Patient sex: M
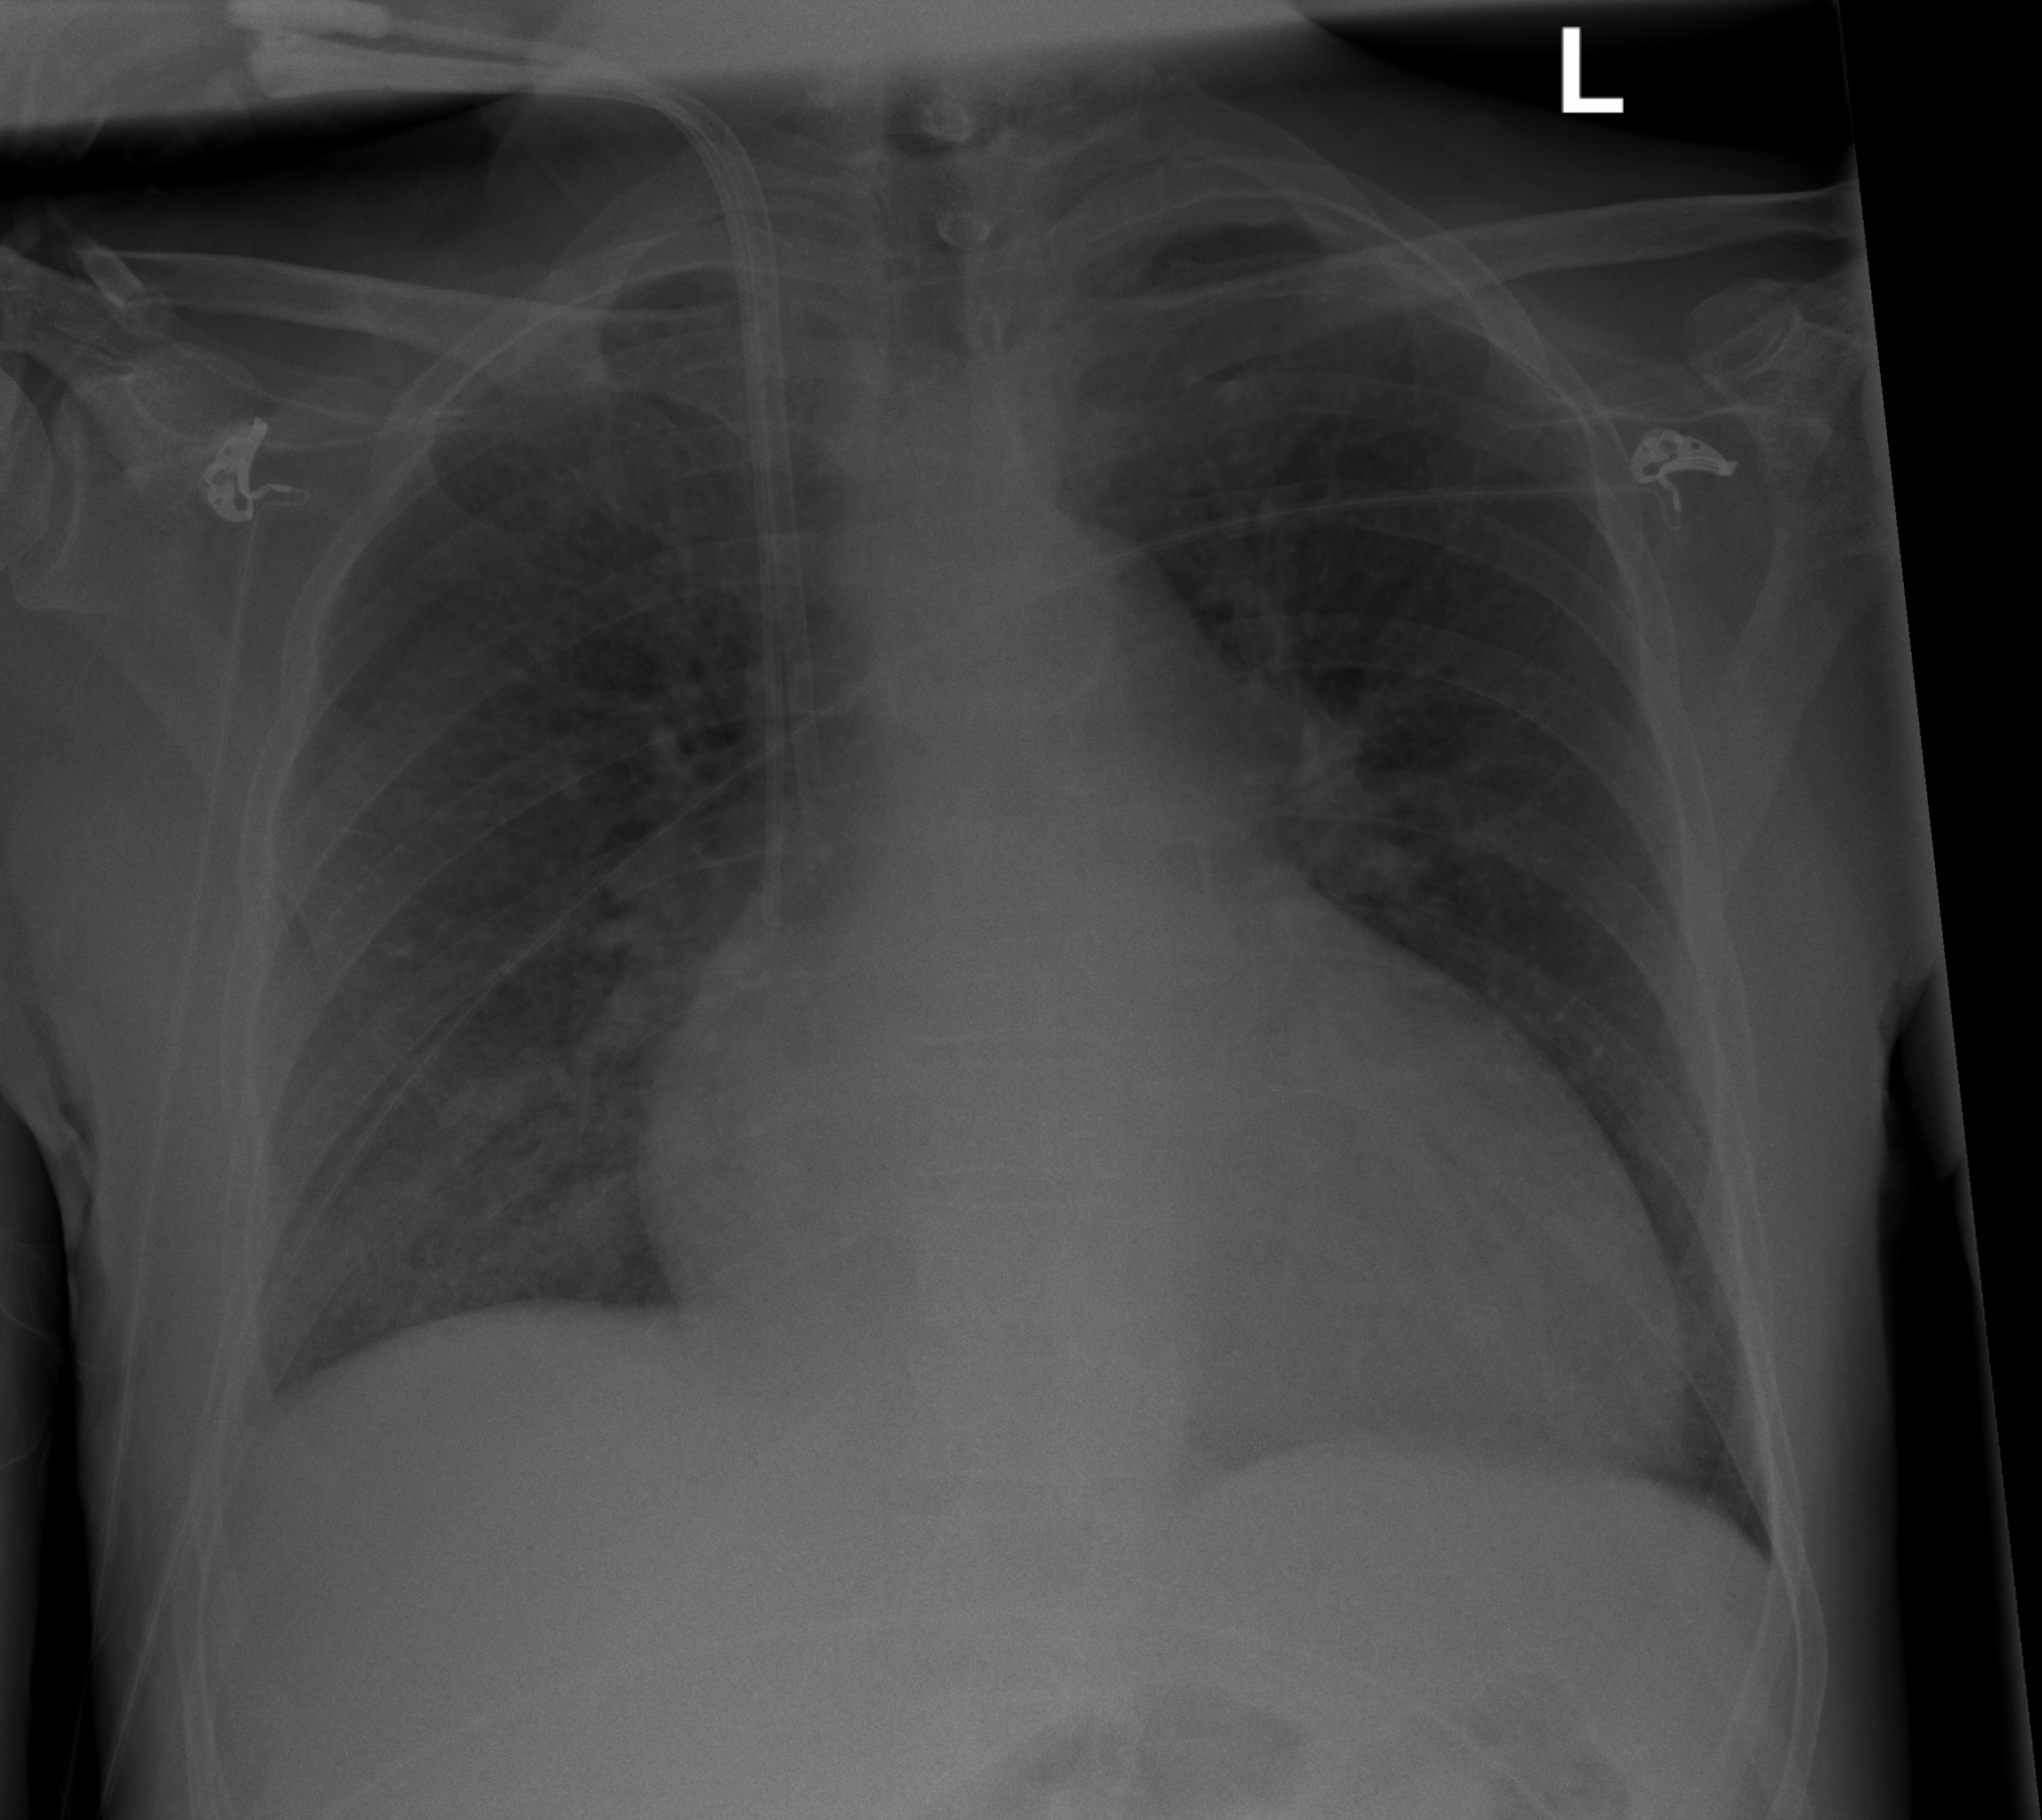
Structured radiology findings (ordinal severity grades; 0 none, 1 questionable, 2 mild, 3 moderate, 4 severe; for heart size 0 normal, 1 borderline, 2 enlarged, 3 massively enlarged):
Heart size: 2
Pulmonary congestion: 0
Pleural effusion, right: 0
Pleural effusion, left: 0
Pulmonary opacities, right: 2
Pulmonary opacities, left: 0
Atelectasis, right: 2
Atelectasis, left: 0